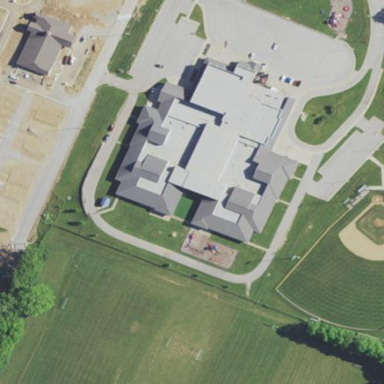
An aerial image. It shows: School building.